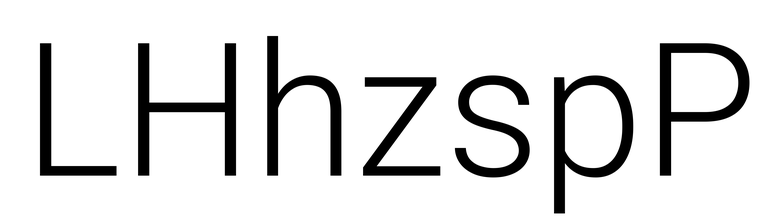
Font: Roboto_Light